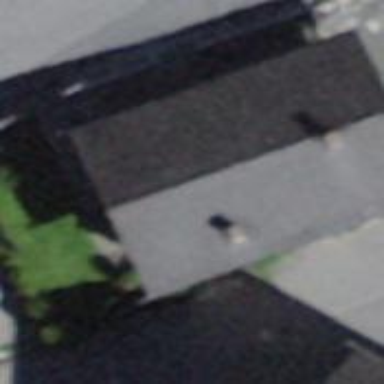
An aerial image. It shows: Building with gabled roof oriented along its length.